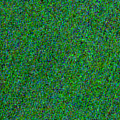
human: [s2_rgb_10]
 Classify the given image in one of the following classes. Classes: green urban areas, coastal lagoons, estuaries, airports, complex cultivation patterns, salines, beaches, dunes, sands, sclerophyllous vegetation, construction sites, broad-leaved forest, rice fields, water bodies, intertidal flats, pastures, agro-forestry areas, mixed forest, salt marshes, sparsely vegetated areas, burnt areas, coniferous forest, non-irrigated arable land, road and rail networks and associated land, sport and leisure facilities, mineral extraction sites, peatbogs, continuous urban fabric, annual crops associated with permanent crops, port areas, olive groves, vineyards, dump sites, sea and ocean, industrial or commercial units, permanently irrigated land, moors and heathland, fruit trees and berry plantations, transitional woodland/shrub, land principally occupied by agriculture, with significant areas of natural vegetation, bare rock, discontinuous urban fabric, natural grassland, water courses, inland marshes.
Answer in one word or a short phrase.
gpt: sea and ocean